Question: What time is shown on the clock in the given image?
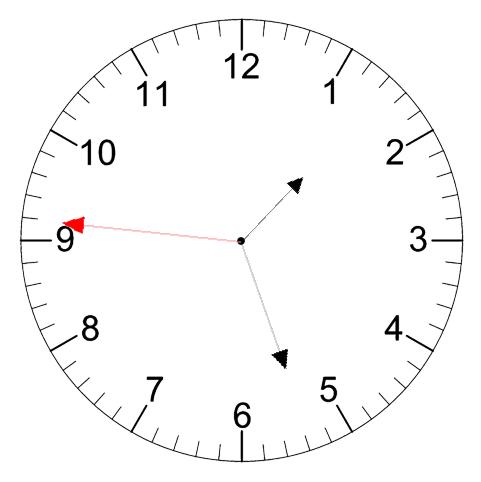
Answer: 01:26:46